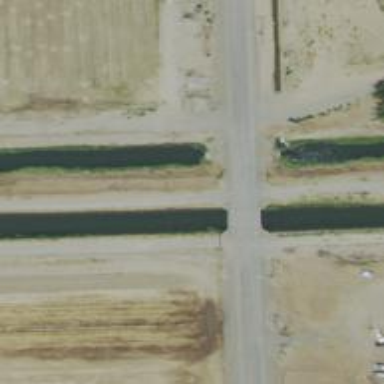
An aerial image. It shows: Unclassified road with low water crossing bridge.